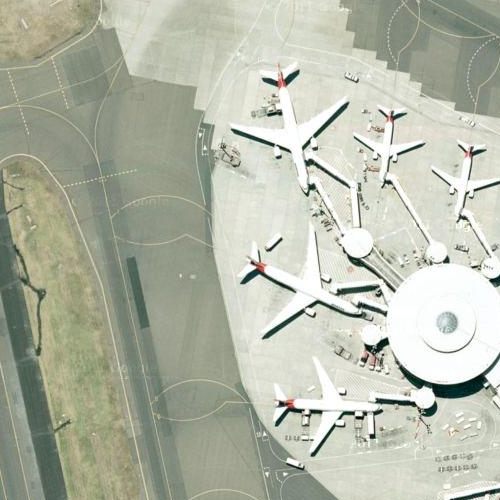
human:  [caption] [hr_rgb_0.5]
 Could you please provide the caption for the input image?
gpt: Two white airplanes parked on the airport with a runway beside .

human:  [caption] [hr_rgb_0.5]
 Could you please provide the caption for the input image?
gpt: Two different size of airplanes parked on the airport with some airport buildings beside .

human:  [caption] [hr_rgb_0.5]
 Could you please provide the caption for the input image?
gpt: Two different white airplanes parked on the airport with a runway beside .

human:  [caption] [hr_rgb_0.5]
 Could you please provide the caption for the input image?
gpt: Two white airplanes of different size parked on the airport .

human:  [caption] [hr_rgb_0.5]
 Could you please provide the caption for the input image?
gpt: There are two white airplanes parked on the airport with some airport buildings beside .